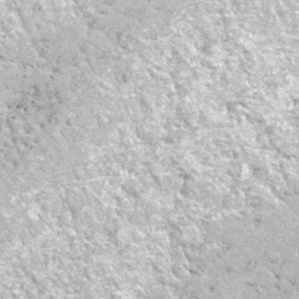
Label: frost